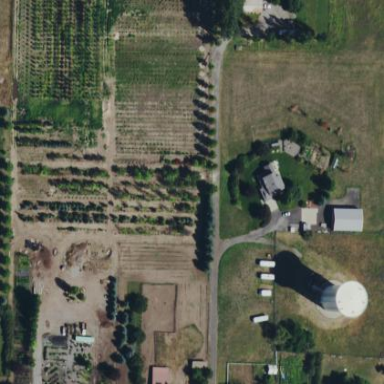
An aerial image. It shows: Plant nursery.